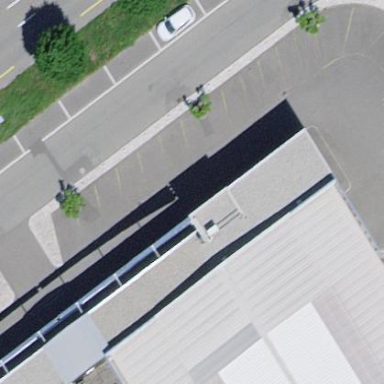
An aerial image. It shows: Parking area.